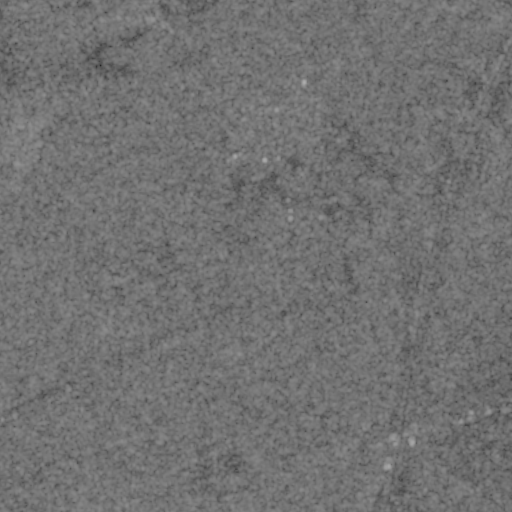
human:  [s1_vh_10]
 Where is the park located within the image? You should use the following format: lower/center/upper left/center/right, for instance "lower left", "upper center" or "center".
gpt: The park is located in the upper of the image.
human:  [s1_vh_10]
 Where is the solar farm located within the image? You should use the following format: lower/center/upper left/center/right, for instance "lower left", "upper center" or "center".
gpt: The solar farm is located in the lower right of the image.
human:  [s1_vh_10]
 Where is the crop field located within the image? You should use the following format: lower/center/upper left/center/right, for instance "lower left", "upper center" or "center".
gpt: There is no crop field in the image.

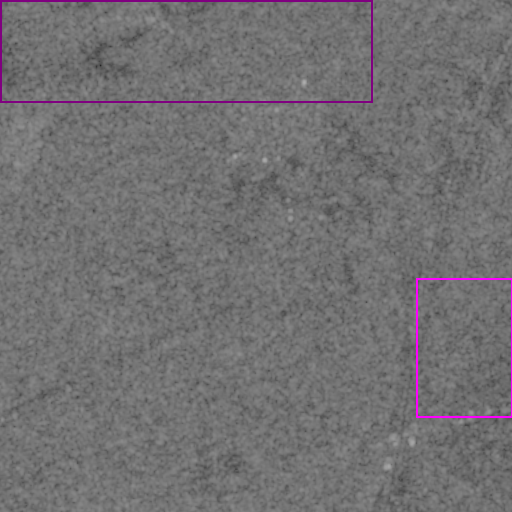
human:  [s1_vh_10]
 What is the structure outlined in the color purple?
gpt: The structure outlined in purple is a park.
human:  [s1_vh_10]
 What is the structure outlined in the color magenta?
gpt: The structure outlined in magenta is a solar farm.
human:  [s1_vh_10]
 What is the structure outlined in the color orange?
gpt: There is no orange outline.